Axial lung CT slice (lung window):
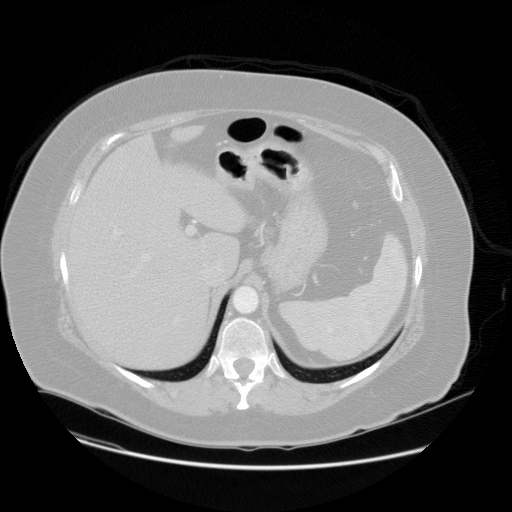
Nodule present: no